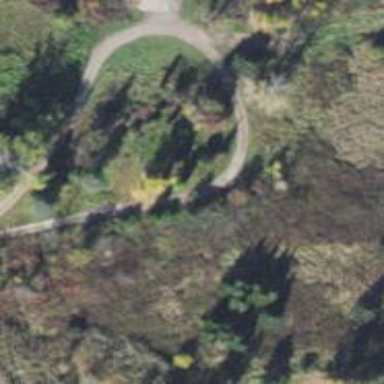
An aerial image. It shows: Unpaved residential road.